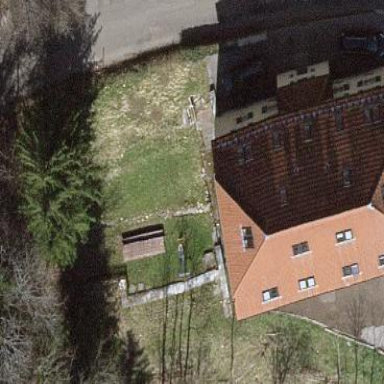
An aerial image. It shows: Building with hipped roof.